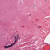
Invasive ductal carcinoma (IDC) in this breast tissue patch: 0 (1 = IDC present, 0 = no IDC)